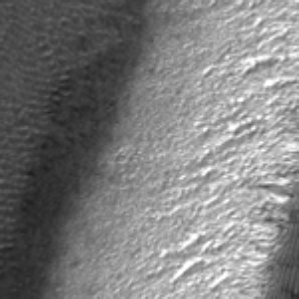
Label: frost